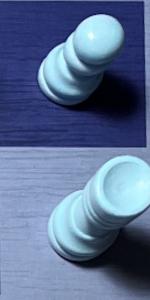
Label: Rook_White